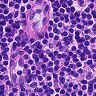
Metastatic tissue present: no